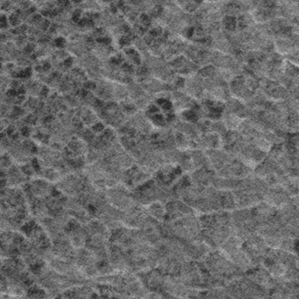
Label: frost